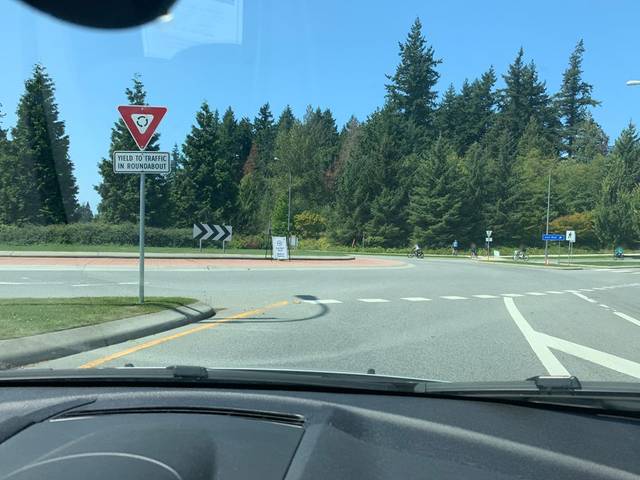
Region: Canada
Coordinates: 49.254, -123.241